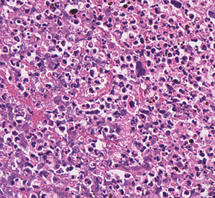
Tumor epithelial tissue: no
Tumor-associated stroma tissue: yes
Normal tissue: no